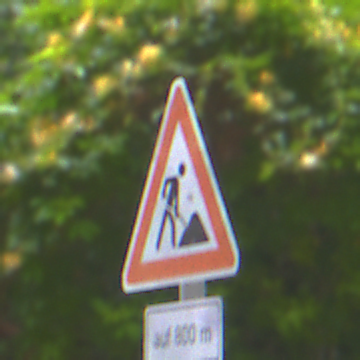
Verkehrszeichen: Arbeitsstelle
Zusatzzeichen unten: LaengeEinerStrecke5
Umgebung: Outdoor, Urban
Tageszeit: MorningAfternoon
Wetter: Overcast
Licht: Natural
Jahreszeit: NotSpecified
Kontrast: LowContrast